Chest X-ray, AP view. Patient: 30 years old, sex F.
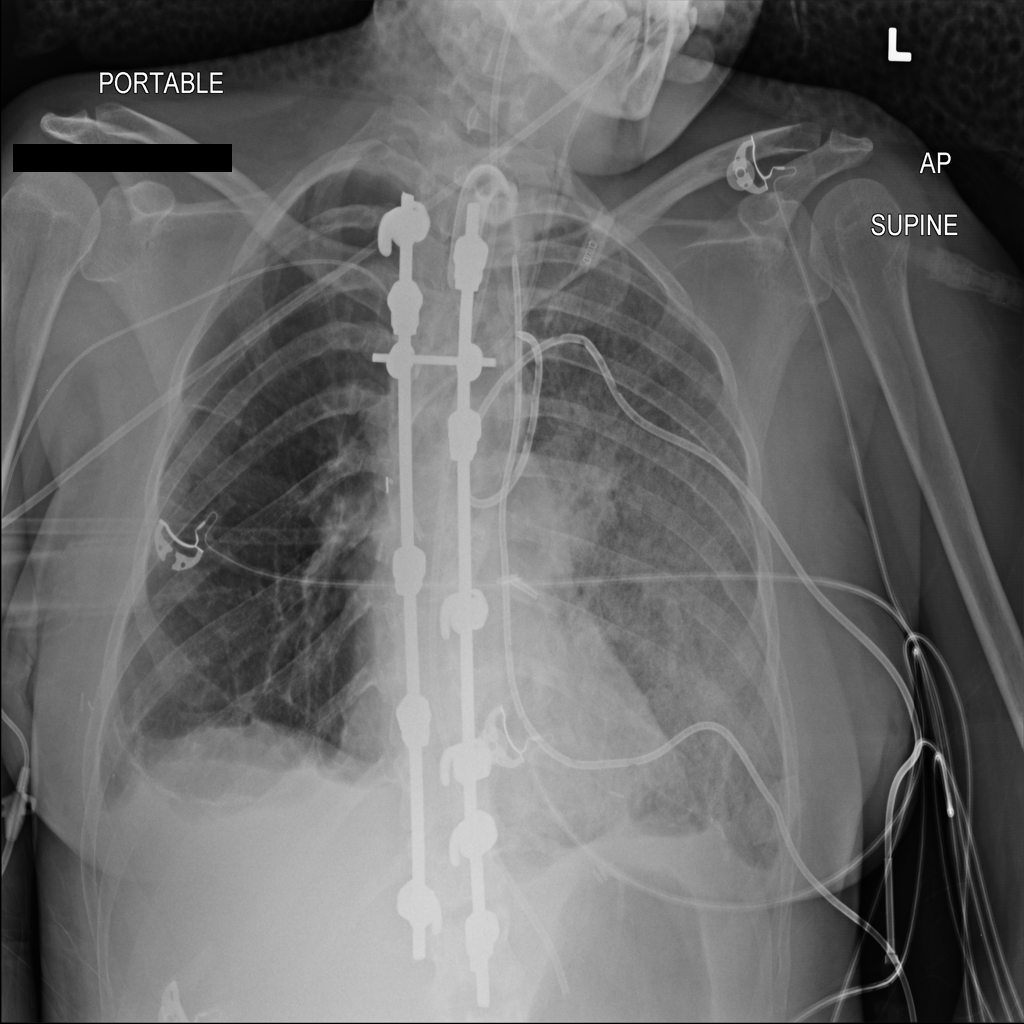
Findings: Effusion